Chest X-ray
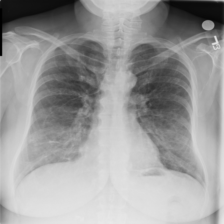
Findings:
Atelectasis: negative
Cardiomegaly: negative
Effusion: negative
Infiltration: negative
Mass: negative
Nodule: negative
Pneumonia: negative
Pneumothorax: negative
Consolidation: negative
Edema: negative
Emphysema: negative
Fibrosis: negative
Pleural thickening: negative
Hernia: negative